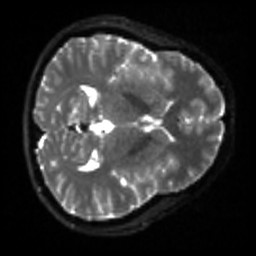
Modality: sbref
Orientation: axial
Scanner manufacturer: siemens
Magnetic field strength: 3 T
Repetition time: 4 s
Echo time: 0.0594 s